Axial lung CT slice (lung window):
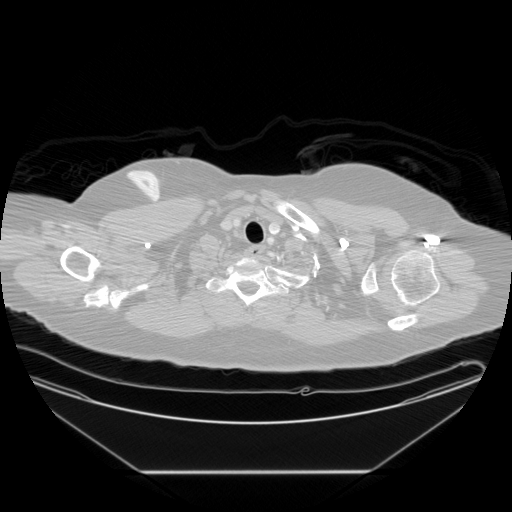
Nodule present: no